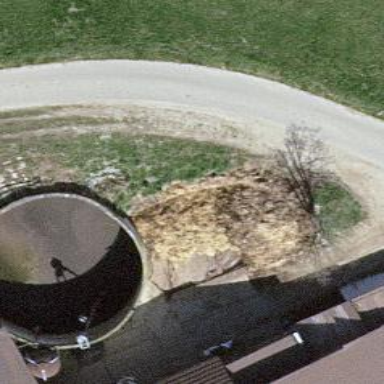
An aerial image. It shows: Storage tank created as man-made structure.